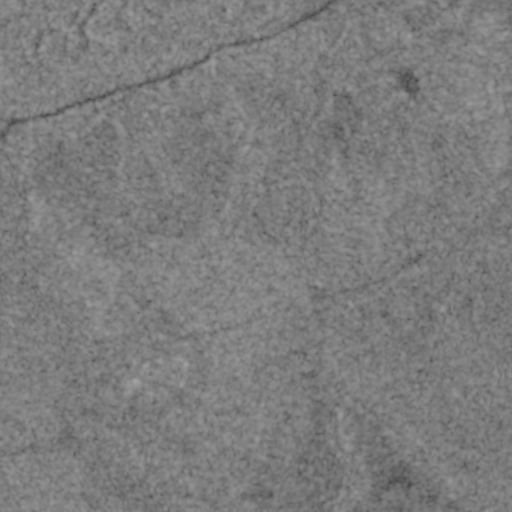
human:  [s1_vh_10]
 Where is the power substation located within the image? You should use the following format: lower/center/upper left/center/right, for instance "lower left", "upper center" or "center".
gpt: The power substation is located in the lower left of the image.
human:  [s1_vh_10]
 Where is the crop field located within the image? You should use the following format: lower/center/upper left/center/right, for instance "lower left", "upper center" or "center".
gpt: There is no crop field in the image.

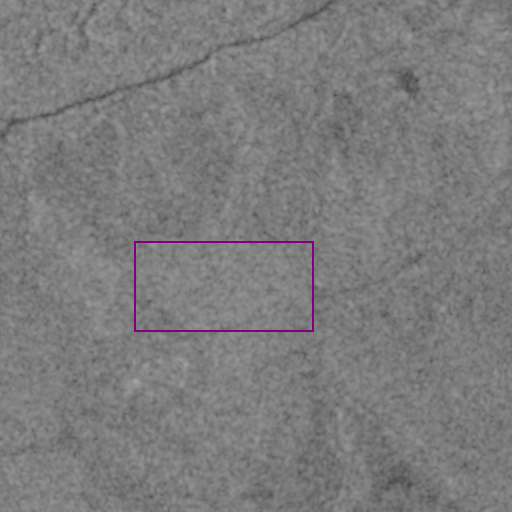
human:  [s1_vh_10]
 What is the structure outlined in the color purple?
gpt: The structure outlined in purple is a crop field.
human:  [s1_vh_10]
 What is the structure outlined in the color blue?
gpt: There is no blue outline.